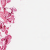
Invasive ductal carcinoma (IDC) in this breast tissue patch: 0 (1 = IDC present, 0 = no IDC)